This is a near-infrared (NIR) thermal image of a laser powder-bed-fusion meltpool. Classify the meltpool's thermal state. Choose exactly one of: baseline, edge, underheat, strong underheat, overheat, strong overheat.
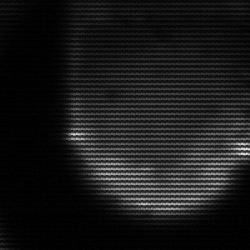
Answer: edge